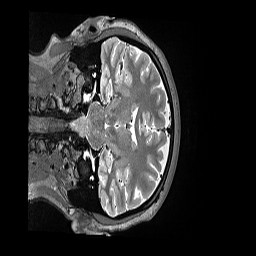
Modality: T2w
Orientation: coronal
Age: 30
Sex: female
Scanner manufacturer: siemens
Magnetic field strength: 3 T
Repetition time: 3.2 s
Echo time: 0.564 s